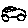
Label: car